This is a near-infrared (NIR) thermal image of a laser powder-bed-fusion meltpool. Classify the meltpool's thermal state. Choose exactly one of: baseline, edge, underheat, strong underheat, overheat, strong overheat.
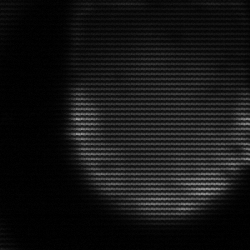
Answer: edge